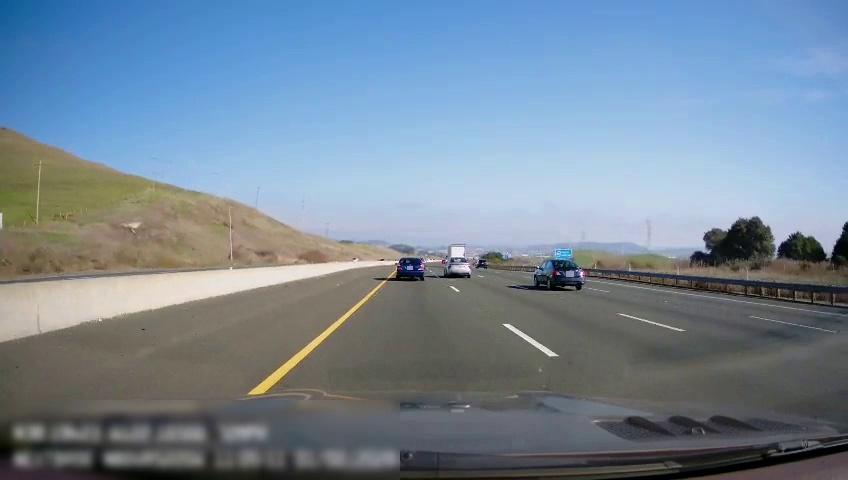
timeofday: Day
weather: Sunny
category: Drivable Space
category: Vehicles | Other LV
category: Vehicles | Car
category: Vehicles | Car
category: Vehicles | SUV
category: Vehicles | Car
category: Drivable Space
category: Lanes | Current Lane
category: Lanes | Current Lane
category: Lanes | Alternate Lane
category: Lanes | Alternate Lane
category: Lanes | Alternate Lane
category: Traffic | Signs